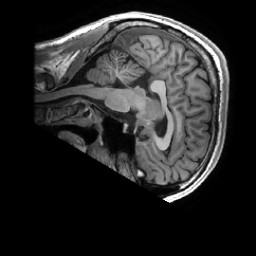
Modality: T1w
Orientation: sagittal
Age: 26
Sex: male
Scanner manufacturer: ge
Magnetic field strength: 3 T
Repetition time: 0.0073 s
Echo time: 0.003 s